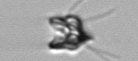
Label: Pyramimonas_longicauda